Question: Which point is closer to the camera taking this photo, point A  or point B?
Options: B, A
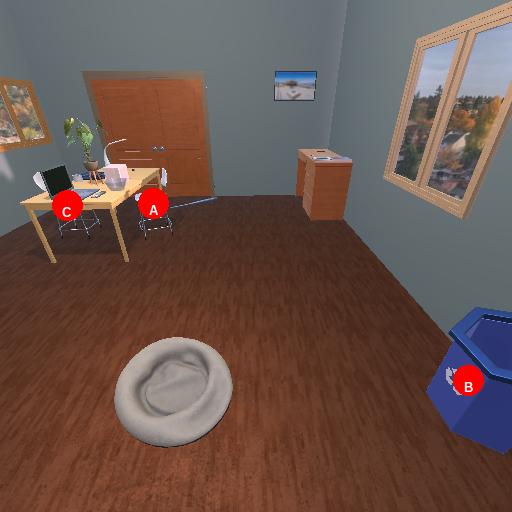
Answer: B